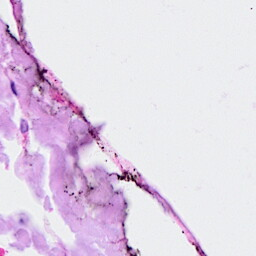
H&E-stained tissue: Breast